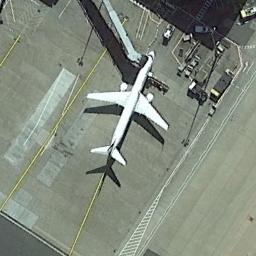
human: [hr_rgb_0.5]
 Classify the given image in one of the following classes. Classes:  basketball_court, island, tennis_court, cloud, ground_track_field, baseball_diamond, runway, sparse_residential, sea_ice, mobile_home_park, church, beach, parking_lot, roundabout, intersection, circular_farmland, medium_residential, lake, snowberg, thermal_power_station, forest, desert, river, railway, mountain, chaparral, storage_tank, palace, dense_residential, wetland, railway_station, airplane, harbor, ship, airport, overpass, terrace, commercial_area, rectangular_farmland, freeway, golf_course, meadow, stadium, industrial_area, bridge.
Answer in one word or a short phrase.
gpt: airplane